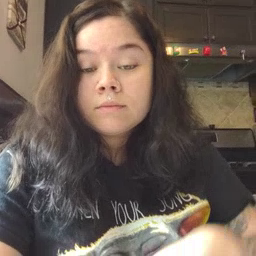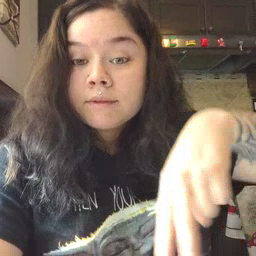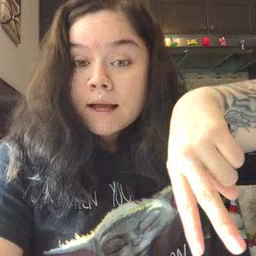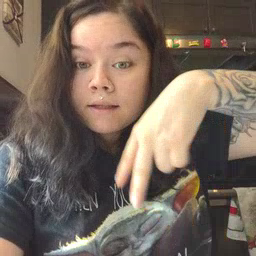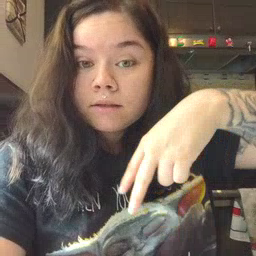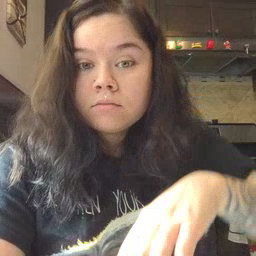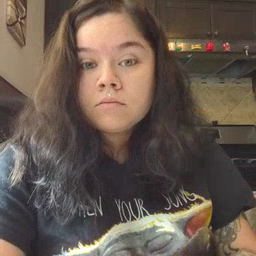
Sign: dance